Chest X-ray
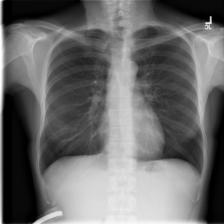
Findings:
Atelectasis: positive
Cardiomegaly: negative
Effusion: positive
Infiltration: negative
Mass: negative
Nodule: negative
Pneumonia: negative
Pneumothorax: negative
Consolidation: negative
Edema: negative
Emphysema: negative
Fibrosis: negative
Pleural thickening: negative
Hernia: negative